Interaction volume radius: 5 \u00c5
Interaction volume height: 15 \u00c5
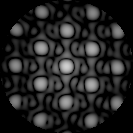
Disorder parameter: 0.07682